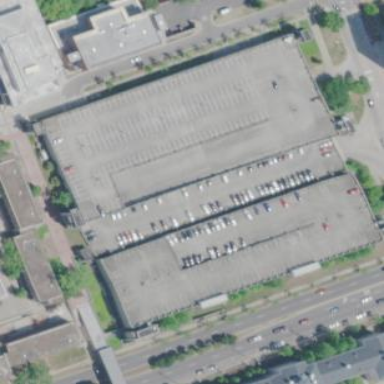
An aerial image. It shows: Multi-storey parking house with paved surface.